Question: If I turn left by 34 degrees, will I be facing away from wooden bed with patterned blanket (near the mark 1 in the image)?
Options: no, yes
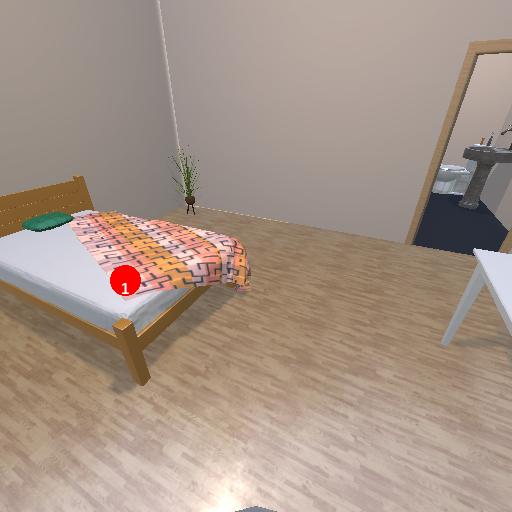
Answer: no